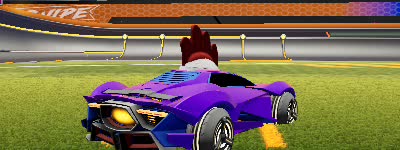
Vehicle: werewolf